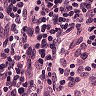
Metastatic tissue present: no